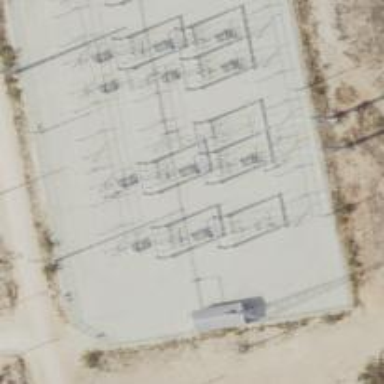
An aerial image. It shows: Switch used for power control.